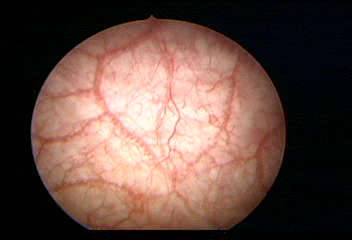
Modality: WLC
Class: Normal mucosa
Bladder cancer association: No